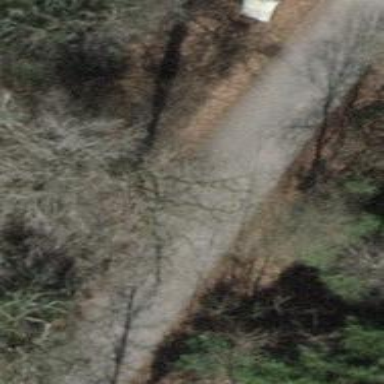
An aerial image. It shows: Unclassified road.